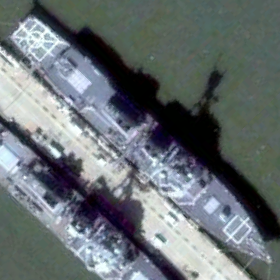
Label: destroyer